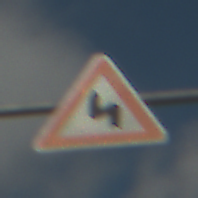
Verkehrszeichen: DoppelkurveZunaechstLinks
Umgebung: Outdoor, RoadRail
Tageszeit: MorningAfternoon
Wetter: PartlyCloudy
Licht: Natural
Jahreszeit: NotSpecified
Kontrast: HighContrast